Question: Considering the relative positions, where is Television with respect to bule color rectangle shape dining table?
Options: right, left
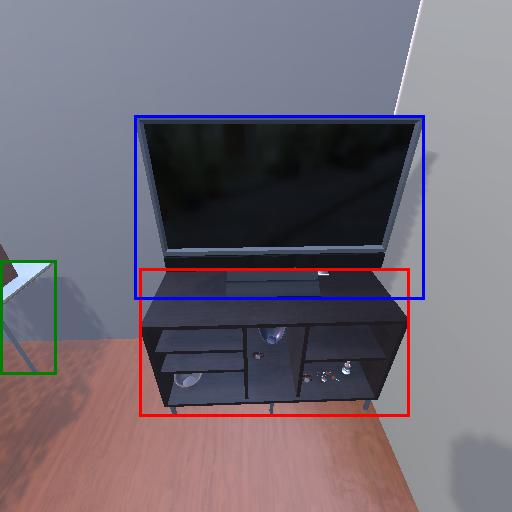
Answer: right